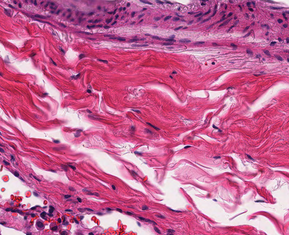
Tumor epithelial tissue: no
Tumor-associated stroma tissue: yes
Normal tissue: no